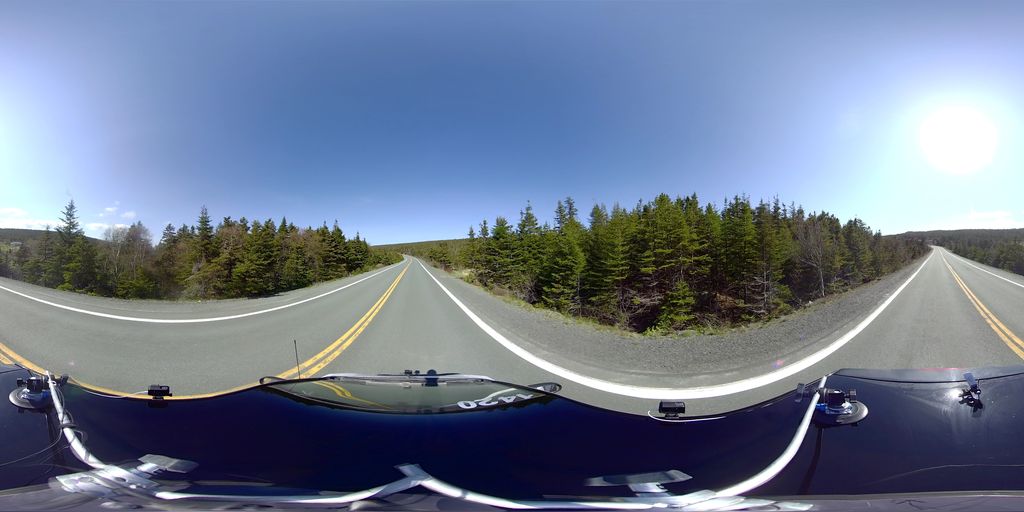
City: st_johns